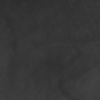
Label: not_dusty